Interaction volume radius: 5 \u00c5
Interaction volume height: 30 \u00c5
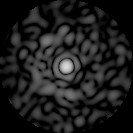
Disorder parameter: 0.8168